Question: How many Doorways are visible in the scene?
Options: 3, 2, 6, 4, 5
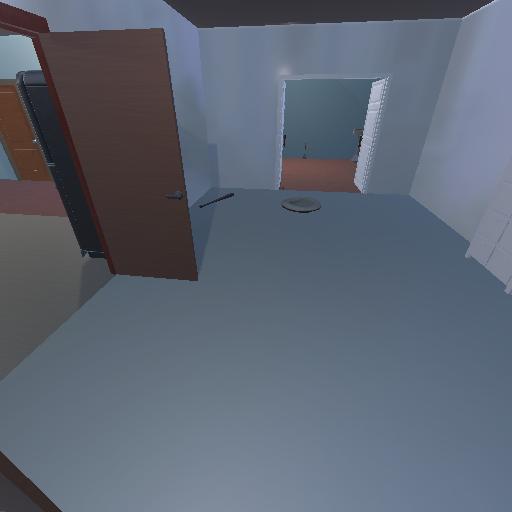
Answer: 3